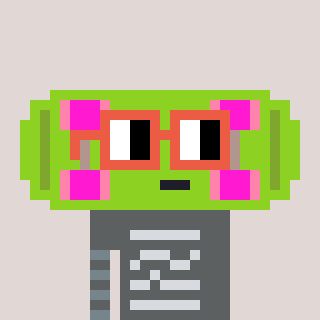
a pixel art character with square orange glasses, a skateboard-shaped head and a orange-colored body on a warm background